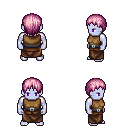
a pixel art fantasy rpg character, male body template, dark elf, purple skin, leather chest armor, robe skirt, pink plain hairstyle, four views (front, back, left, right), 2x2 character sprite sheet, small pixel art, hard edges, no anti-aliasing